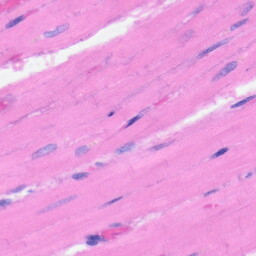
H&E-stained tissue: Heart